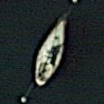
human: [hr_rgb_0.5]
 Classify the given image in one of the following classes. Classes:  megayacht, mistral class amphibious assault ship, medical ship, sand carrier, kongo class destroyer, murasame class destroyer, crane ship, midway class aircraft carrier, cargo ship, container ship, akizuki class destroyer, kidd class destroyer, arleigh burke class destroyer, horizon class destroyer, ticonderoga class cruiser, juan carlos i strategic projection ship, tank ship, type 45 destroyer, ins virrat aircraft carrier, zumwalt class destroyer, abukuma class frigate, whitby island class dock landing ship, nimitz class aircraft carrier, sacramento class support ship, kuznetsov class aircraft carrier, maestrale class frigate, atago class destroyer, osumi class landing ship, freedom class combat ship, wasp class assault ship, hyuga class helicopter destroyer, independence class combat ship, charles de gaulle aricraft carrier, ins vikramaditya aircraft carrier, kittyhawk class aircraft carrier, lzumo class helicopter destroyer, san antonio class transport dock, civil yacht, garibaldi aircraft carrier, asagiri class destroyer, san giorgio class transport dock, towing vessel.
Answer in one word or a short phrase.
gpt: Civil yacht